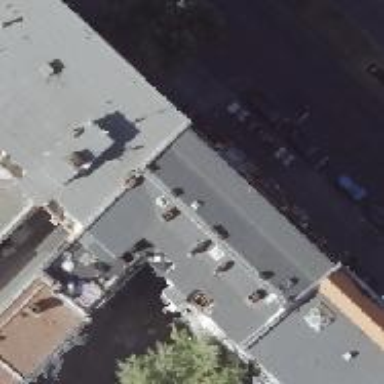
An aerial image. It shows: Restaurant.